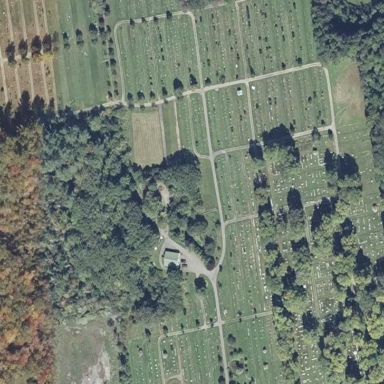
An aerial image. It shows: Cemetery.